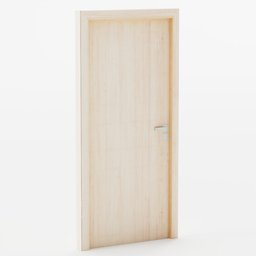
Label: architecture